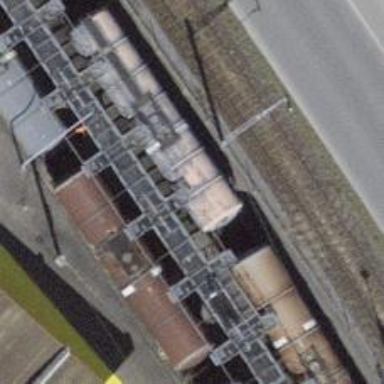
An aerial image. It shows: Single-track railway spur.